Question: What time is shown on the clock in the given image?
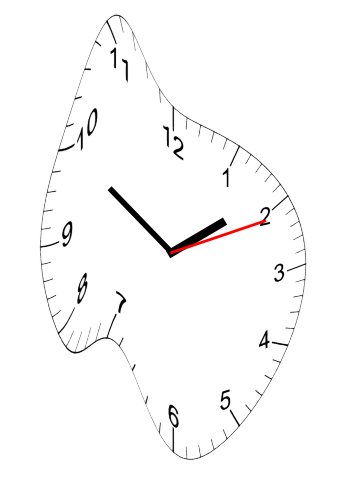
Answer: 01:50:11